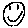
Label: smiley face